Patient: sex M, age 72
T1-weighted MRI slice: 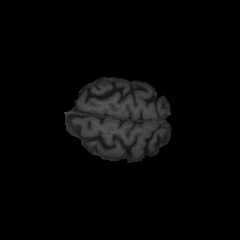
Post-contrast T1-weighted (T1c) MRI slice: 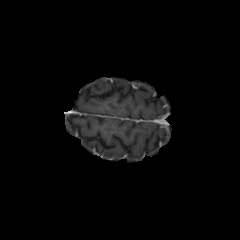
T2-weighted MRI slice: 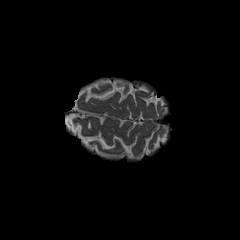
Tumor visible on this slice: no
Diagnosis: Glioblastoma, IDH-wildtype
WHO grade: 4